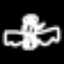
Label: angel